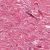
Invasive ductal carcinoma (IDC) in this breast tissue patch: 0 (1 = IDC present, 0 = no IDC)